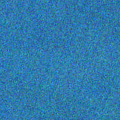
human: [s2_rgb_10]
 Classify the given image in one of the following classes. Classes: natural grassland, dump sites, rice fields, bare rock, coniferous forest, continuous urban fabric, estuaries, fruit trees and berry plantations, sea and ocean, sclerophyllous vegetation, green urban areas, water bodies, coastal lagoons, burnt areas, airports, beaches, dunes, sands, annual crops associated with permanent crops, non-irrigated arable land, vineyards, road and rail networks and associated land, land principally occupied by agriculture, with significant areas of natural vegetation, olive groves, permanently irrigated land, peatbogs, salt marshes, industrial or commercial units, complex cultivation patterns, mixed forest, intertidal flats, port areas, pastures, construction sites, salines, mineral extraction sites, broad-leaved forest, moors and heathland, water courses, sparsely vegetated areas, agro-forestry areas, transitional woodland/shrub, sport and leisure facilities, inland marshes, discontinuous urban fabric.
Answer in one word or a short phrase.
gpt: sea and ocean